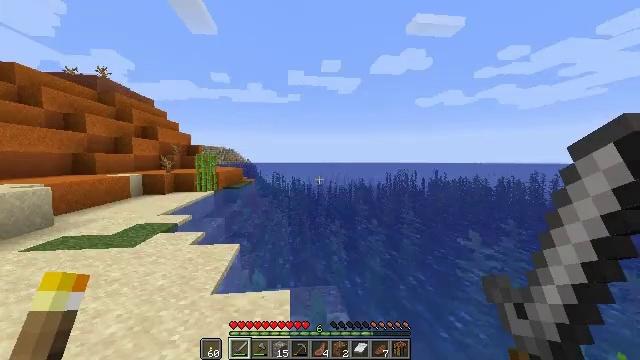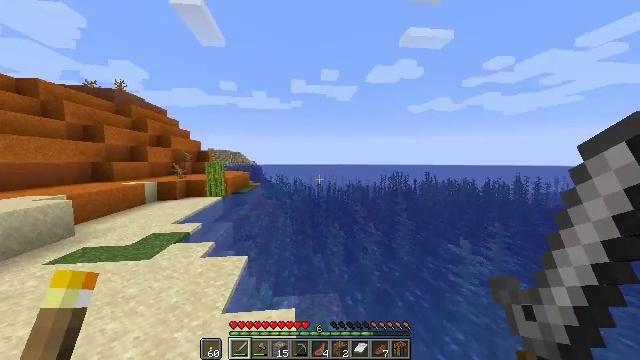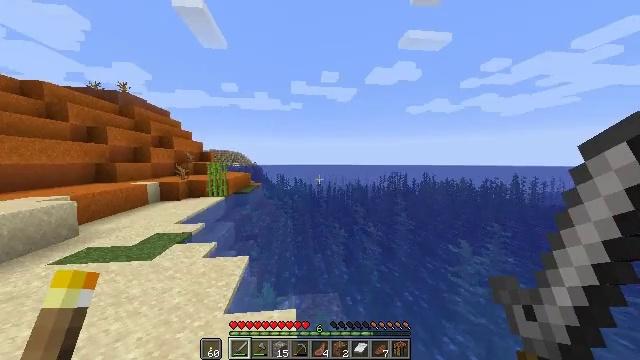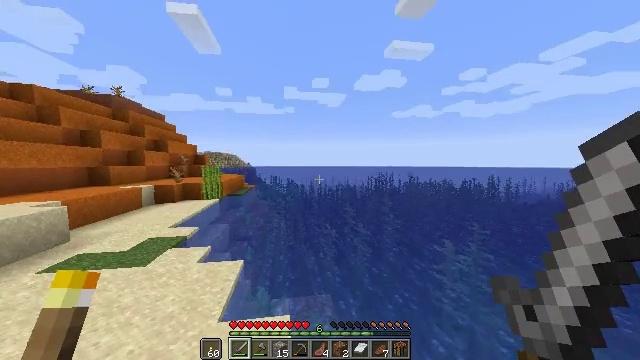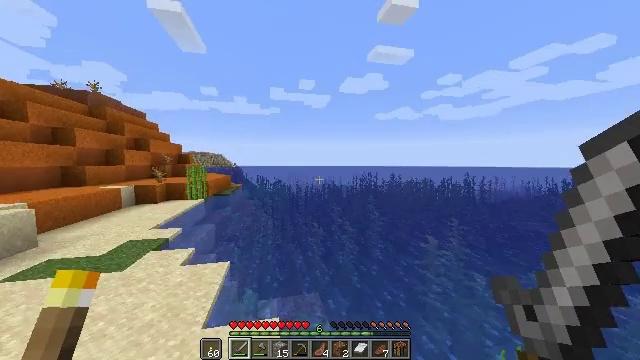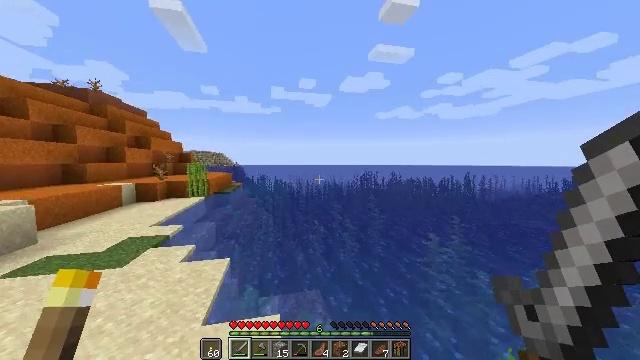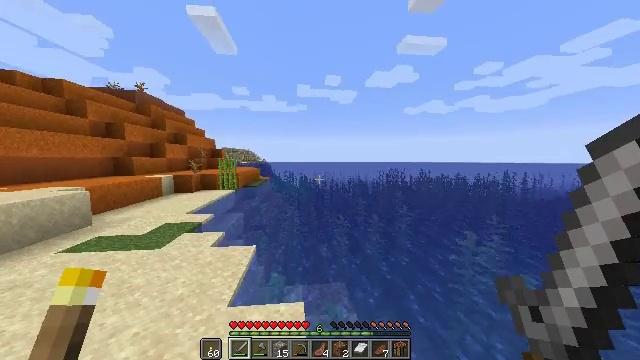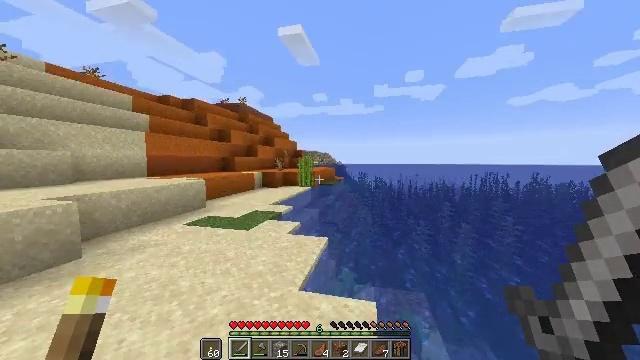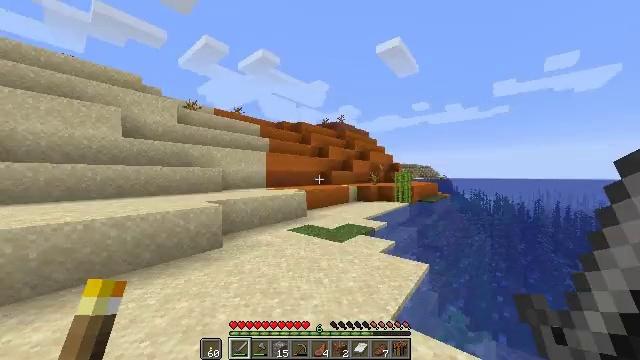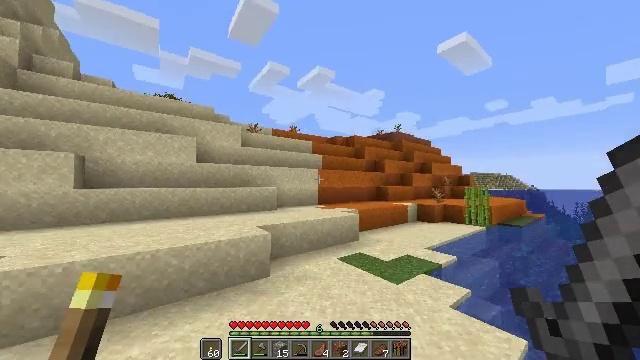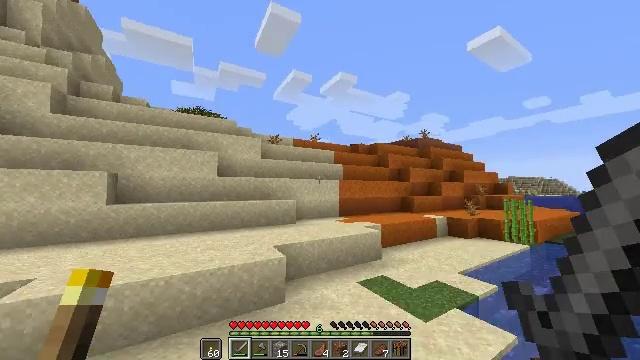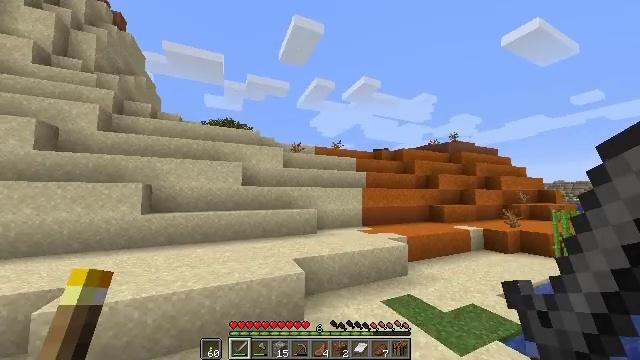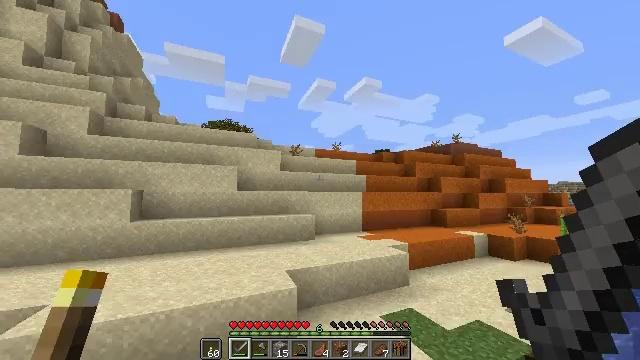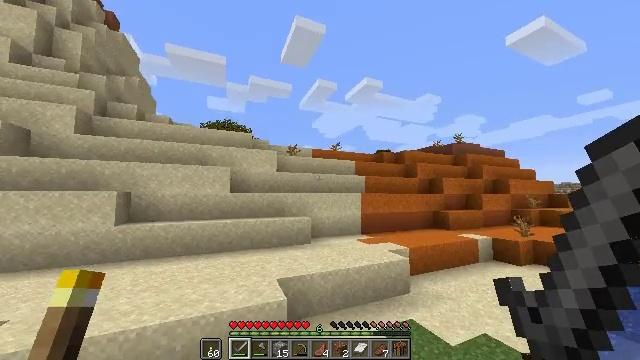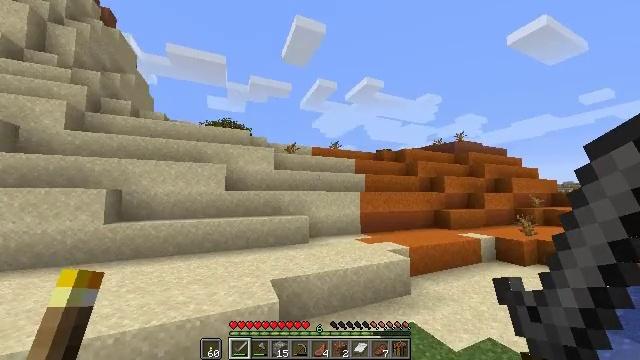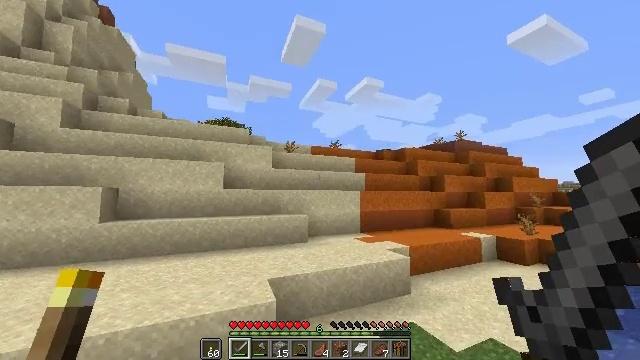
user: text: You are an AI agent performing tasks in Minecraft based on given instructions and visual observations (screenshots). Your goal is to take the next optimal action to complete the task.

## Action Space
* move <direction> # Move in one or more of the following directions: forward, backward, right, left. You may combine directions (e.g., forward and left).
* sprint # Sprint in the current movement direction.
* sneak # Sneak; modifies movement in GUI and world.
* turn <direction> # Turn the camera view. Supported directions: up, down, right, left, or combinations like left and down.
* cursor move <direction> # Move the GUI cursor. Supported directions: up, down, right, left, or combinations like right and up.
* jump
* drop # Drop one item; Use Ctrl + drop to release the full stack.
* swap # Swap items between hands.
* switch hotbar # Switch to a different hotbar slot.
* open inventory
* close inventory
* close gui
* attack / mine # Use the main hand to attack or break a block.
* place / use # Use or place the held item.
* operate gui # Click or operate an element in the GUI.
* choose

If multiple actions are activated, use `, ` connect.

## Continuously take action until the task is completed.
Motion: motion action
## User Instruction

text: Gather sugar cane for crafting.
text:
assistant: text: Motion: move forward, sprint, jump
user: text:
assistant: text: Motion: move forward, sprint, jump
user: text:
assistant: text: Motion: move forward, sprint, turn right, jump
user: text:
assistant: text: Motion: move forward, sprint, turn right, jump
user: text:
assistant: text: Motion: move forward, sprint, jump
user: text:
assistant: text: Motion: move forward, sprint, turn left, jump
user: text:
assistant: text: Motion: move forward, sprint, turn left, jump
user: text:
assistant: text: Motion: move forward, sprint, turn left and up, jump
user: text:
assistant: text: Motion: move forward, sprint, turn left and up, jump
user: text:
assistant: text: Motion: move forward, sprint, turn left and up, jump
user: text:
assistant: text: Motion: move forward, sprint, turn left and up, jump
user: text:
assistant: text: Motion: move forward, sprint, jump
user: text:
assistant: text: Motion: move forward, sprint, jump
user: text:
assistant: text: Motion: move forward, sprint, jump
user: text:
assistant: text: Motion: move forward, sprint, jump
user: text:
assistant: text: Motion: move forward, sprint, jump
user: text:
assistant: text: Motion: move forward, sprint, turn right, jump
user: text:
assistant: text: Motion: move forward, sprint, turn right, jump
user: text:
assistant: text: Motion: move forward, sprint, turn right and down, jump
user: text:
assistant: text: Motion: move forward, sprint, turn right and down, jump
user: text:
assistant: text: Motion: move forward, sprint, turn right, jump
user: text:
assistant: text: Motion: move forward, sprint, turn right, jump
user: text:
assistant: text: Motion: move forward, sprint, jump
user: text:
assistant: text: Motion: move forward, sprint, jump
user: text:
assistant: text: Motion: move forward, sprint, turn right, jump
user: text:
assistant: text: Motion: move forward, sprint, jump
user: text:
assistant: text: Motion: move forward, sprint, jump
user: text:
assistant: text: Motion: move forward, sprint, jump
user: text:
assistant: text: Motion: move forward, sprint, turn right, jump
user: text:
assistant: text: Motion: move forward, sprint, turn right and down, jump